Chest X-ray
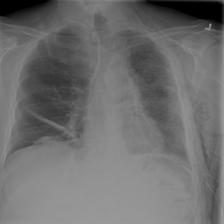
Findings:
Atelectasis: positive
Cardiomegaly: negative
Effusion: negative
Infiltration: negative
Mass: negative
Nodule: negative
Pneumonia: negative
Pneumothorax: positive
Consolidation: negative
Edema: negative
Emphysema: positive
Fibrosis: negative
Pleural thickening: negative
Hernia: negative